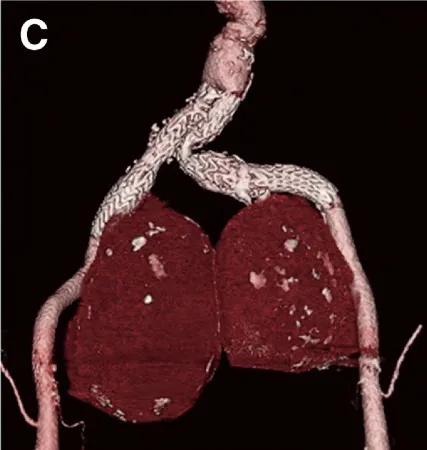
(C) Postoperative computed tomography image (3D reconstruction). 3D: three-dimensional.
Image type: radiology (ct)